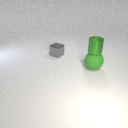
small gray metal cube behind large green rubber sphere